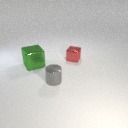
large green metal cube behind small gray metal cylinder